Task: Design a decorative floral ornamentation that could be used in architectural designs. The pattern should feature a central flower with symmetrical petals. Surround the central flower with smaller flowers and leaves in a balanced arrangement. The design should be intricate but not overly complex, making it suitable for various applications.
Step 938:
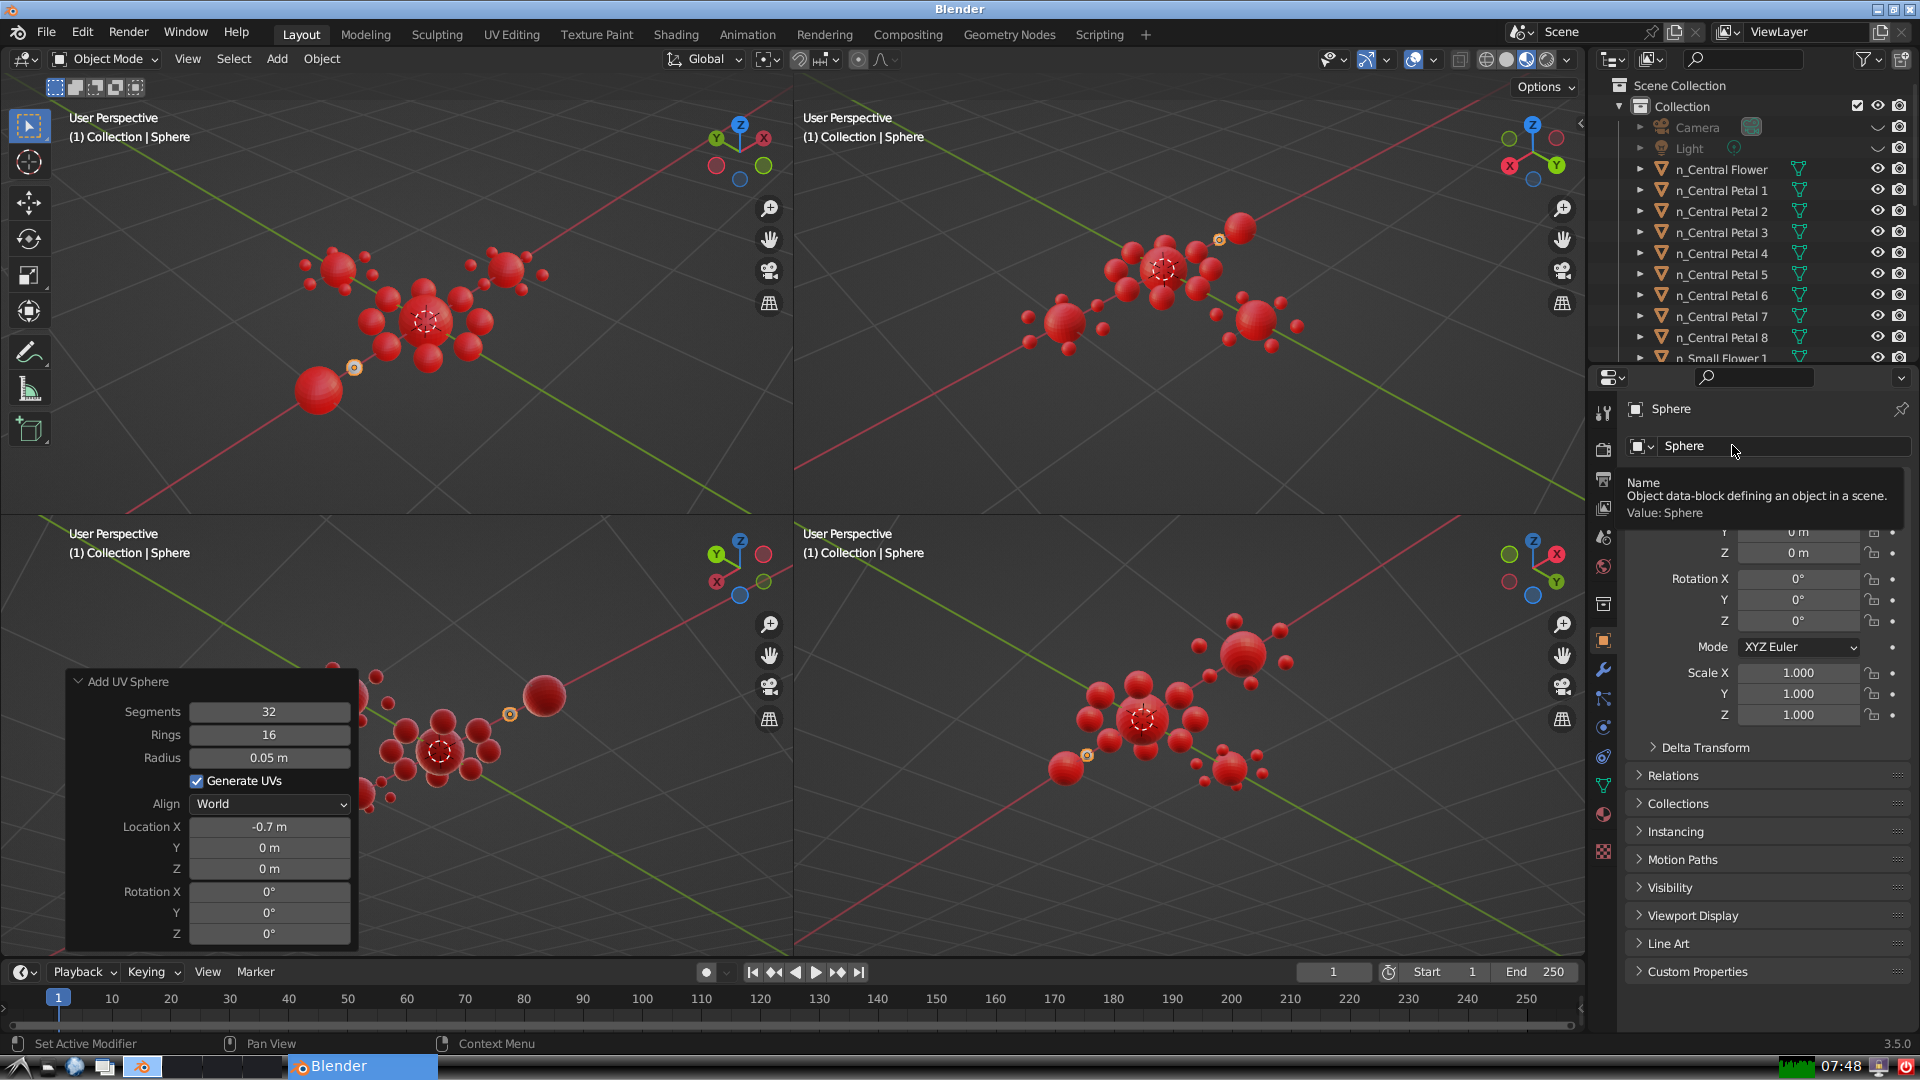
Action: click: no